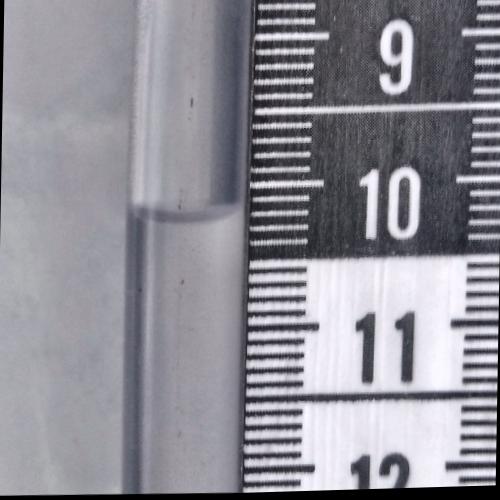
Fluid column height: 10.2 cm